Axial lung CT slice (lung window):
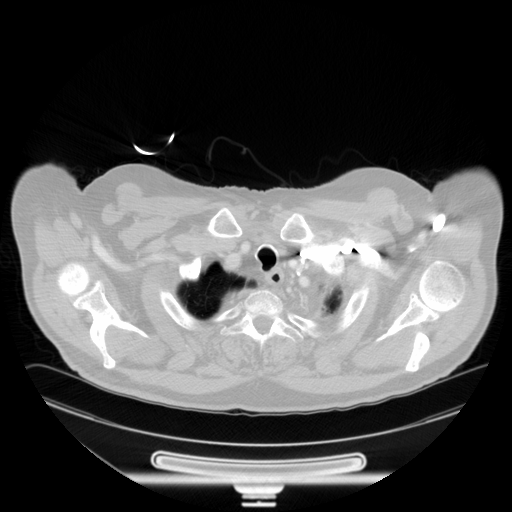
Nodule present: no